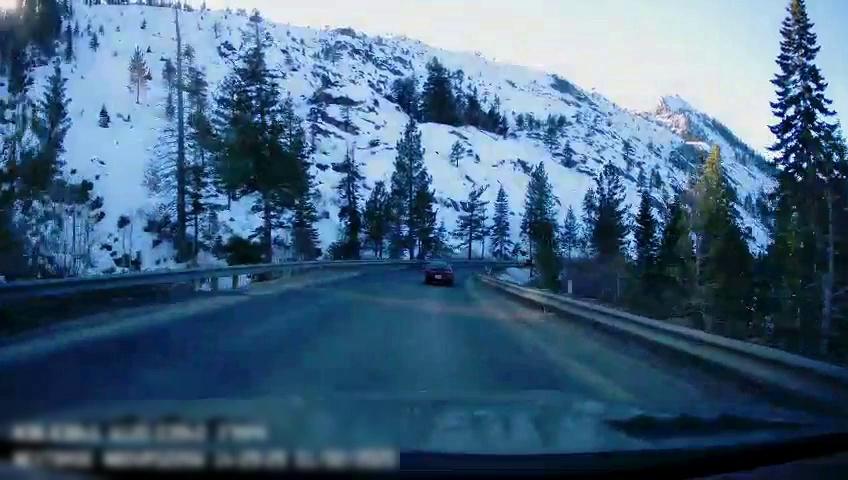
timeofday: Day
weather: Sunny
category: Drivable Space
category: Vehicles | Car
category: Lanes | Opposite Lane
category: Lanes | Current Lane